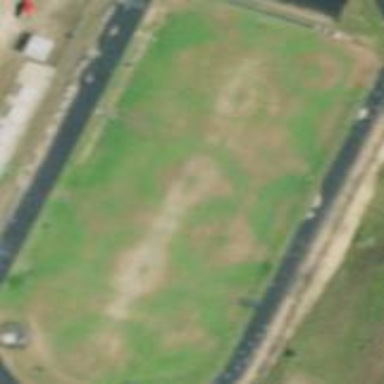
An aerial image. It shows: Soccer pitch for outdoor sports and leisure activities.